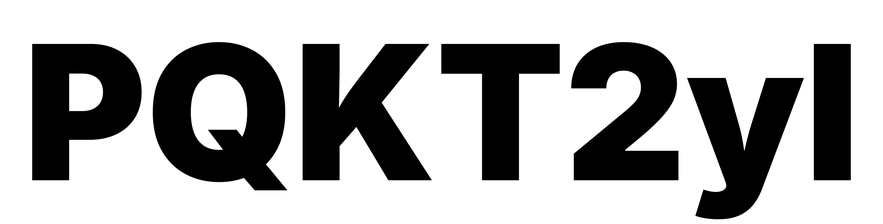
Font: Inter_Black